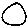
Label: circle